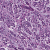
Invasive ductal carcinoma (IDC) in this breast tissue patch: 1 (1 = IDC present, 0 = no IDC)